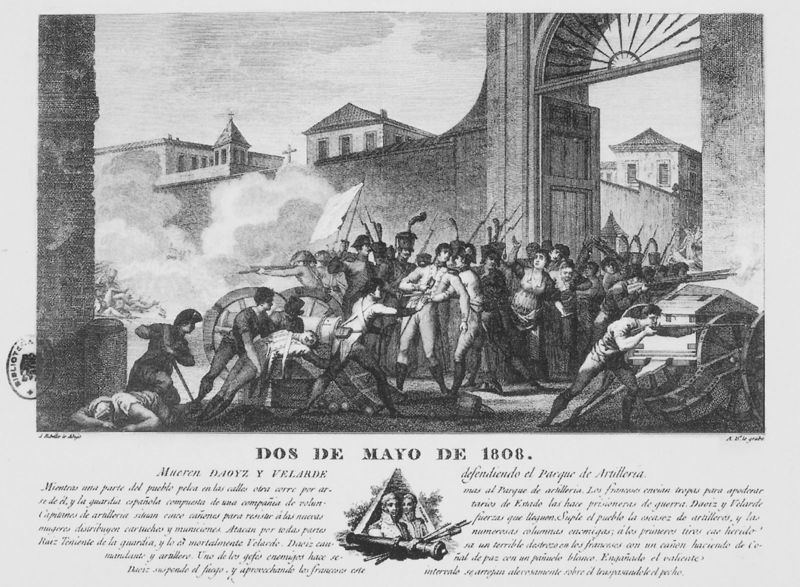
Titel: Der 2. Mai 1808. Bei der Verteidigung des Atillerieparks fallen Daoíz und Velarde
Künstler: José Ribelles
Institution: Madrid, Biblioteca Nacional
Schlagwörter: kampf, wolken, frauen, menschen, stadt, fenster, frau, hut, männer, strasse, tür, dach, haus, tot, häuser, kirche, räder, turm, spanien, schrift, bogen, mauer, graphik, wagen, franzosen, krieg, schlacht, soldaten, tor, kanone, druck, druckgraphik, schraffur, stich, text, uniform, waffen, tote, stempel, kämpfen, rüstung, pforte, gewehr, mai, flugblatt, schießen, bewaffnung, weiße fahne, erobern, 1808, dos de mayo de 1808